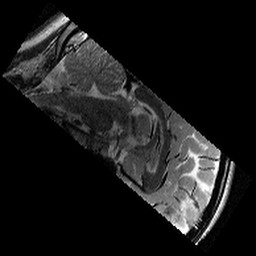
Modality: T2w
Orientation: sagittal
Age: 11
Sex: female
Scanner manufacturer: siemens
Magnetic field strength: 3 T
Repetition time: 9.23 s
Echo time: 0.067 s